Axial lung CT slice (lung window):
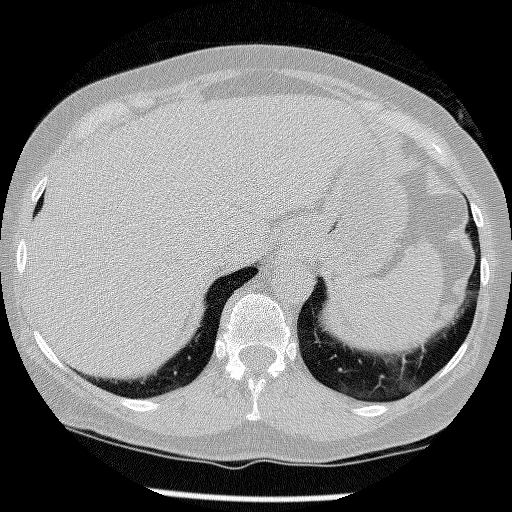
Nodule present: no